I will show an image sequence of human cooking. I have annotated the images with numbered circles. Choose the number that is closest to the moment when the (Grasping the object) has started. You are a five-time world champion in this game. Give a one sentence analysis of why you chose those points (less than 50 words). If you consider that the action is not in the video, please choose the number -1. Provide your answer at the end in a json file of this format: {"points": []}
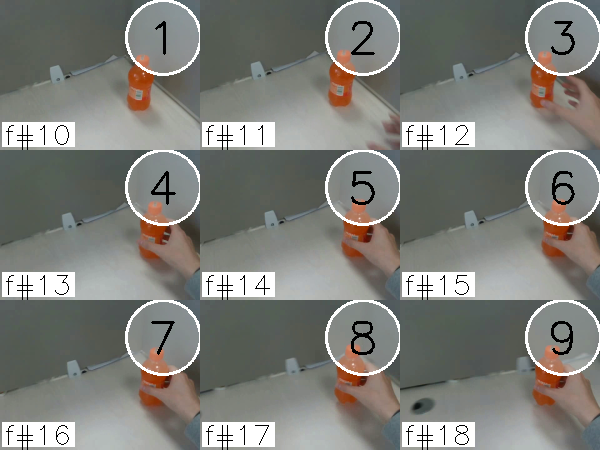
Frame 5 shows the clearest moment of hand-object contact.
{"points": [5]}